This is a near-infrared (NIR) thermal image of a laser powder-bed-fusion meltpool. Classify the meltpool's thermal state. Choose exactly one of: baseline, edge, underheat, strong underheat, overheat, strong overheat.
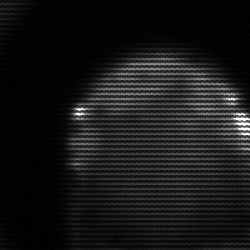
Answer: edge